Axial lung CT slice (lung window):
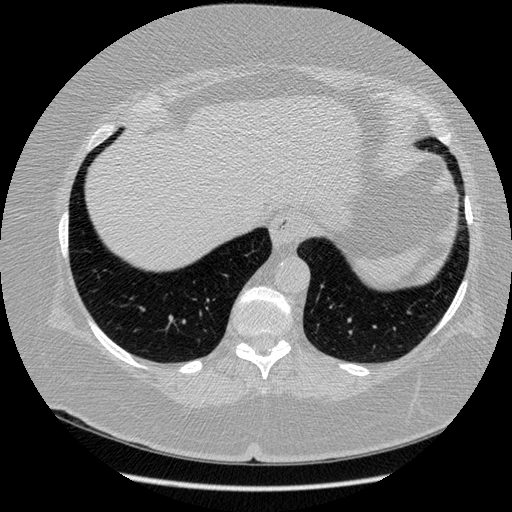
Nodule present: no